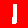
Digit: 1